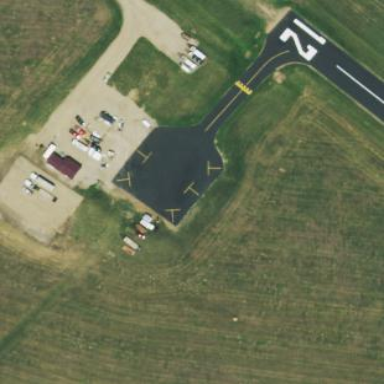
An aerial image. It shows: Apron area with paved surface.